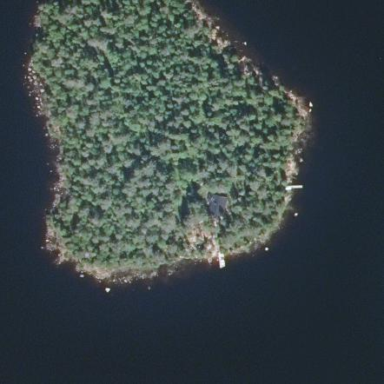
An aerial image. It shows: Islet.